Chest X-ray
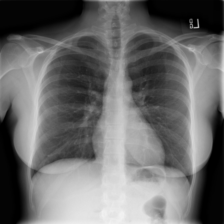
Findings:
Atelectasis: negative
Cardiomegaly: negative
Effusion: negative
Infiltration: negative
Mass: negative
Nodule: negative
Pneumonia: negative
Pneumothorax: negative
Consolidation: negative
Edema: negative
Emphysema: negative
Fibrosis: negative
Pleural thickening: negative
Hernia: negative